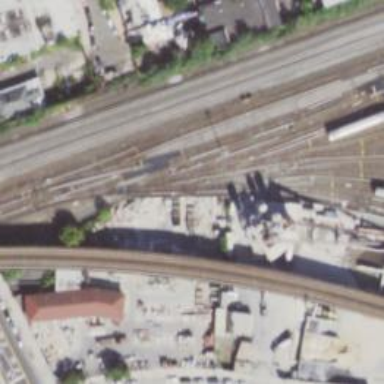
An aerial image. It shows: Electrified rail service yard.